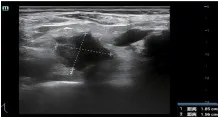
The ultrasound features of cervical lymph nodes at different time points. (C, D) After 2 cycles of EP chemotherapy plus Adebrelimab, increased and enlarged lymph nodes were detected in the right neck IV area, with the largest measuring 1.9 x 1.6 cm and 1.3 x 0.9 cm.
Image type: radiology (ultrasound)